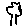
Label: tree